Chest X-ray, PA view. Patient: 25 years old, sex M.
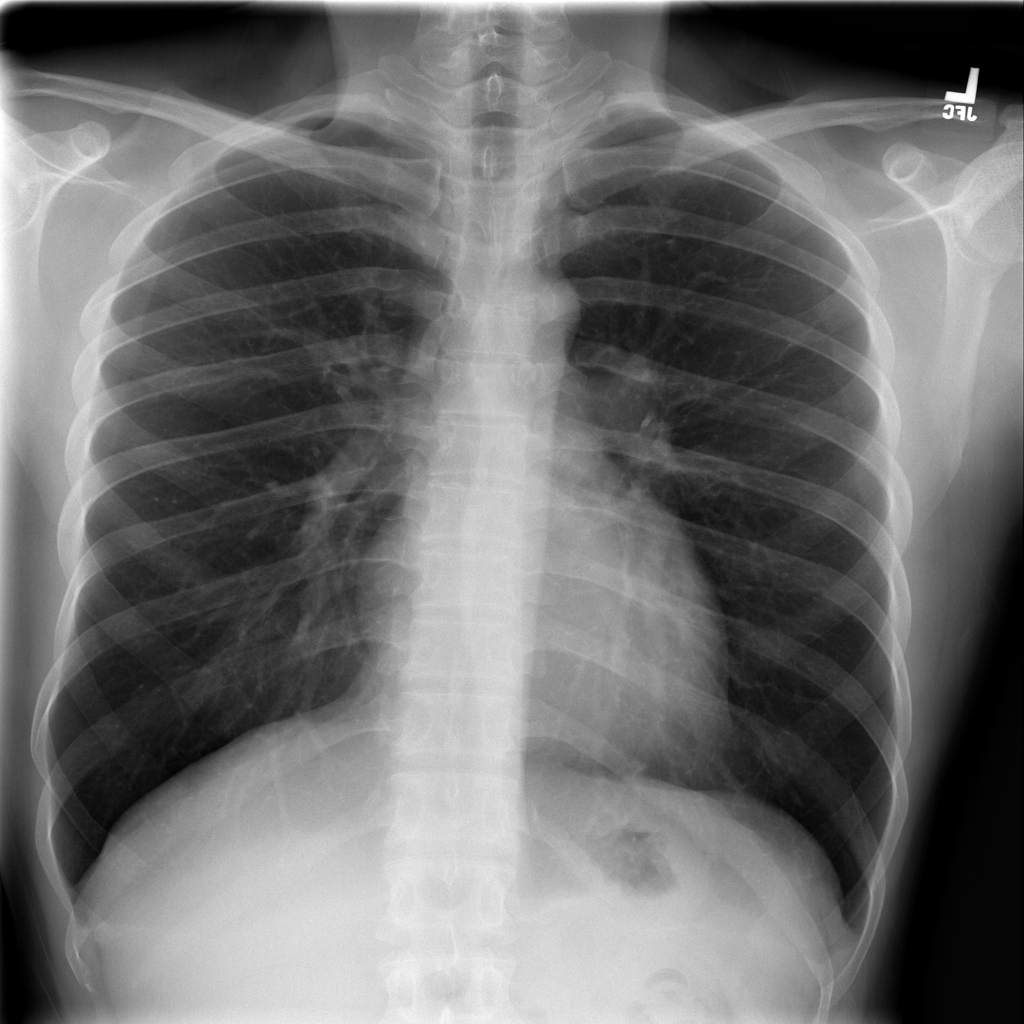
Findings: No Finding